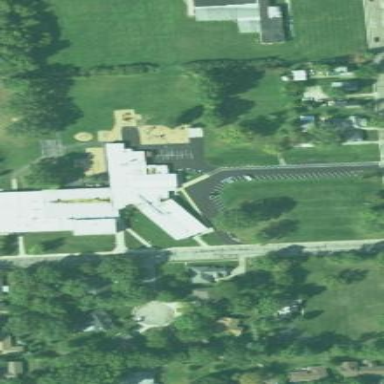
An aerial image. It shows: School building.